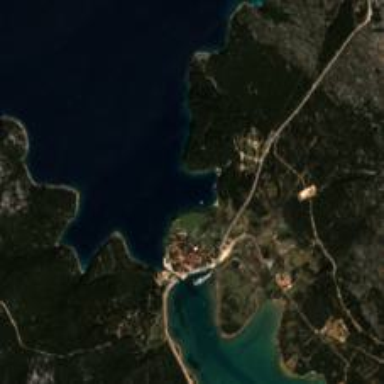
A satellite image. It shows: Beautiful bay with natural surroundings.